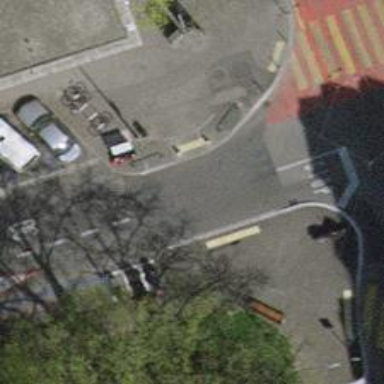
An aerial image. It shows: Unmarked road crossing.